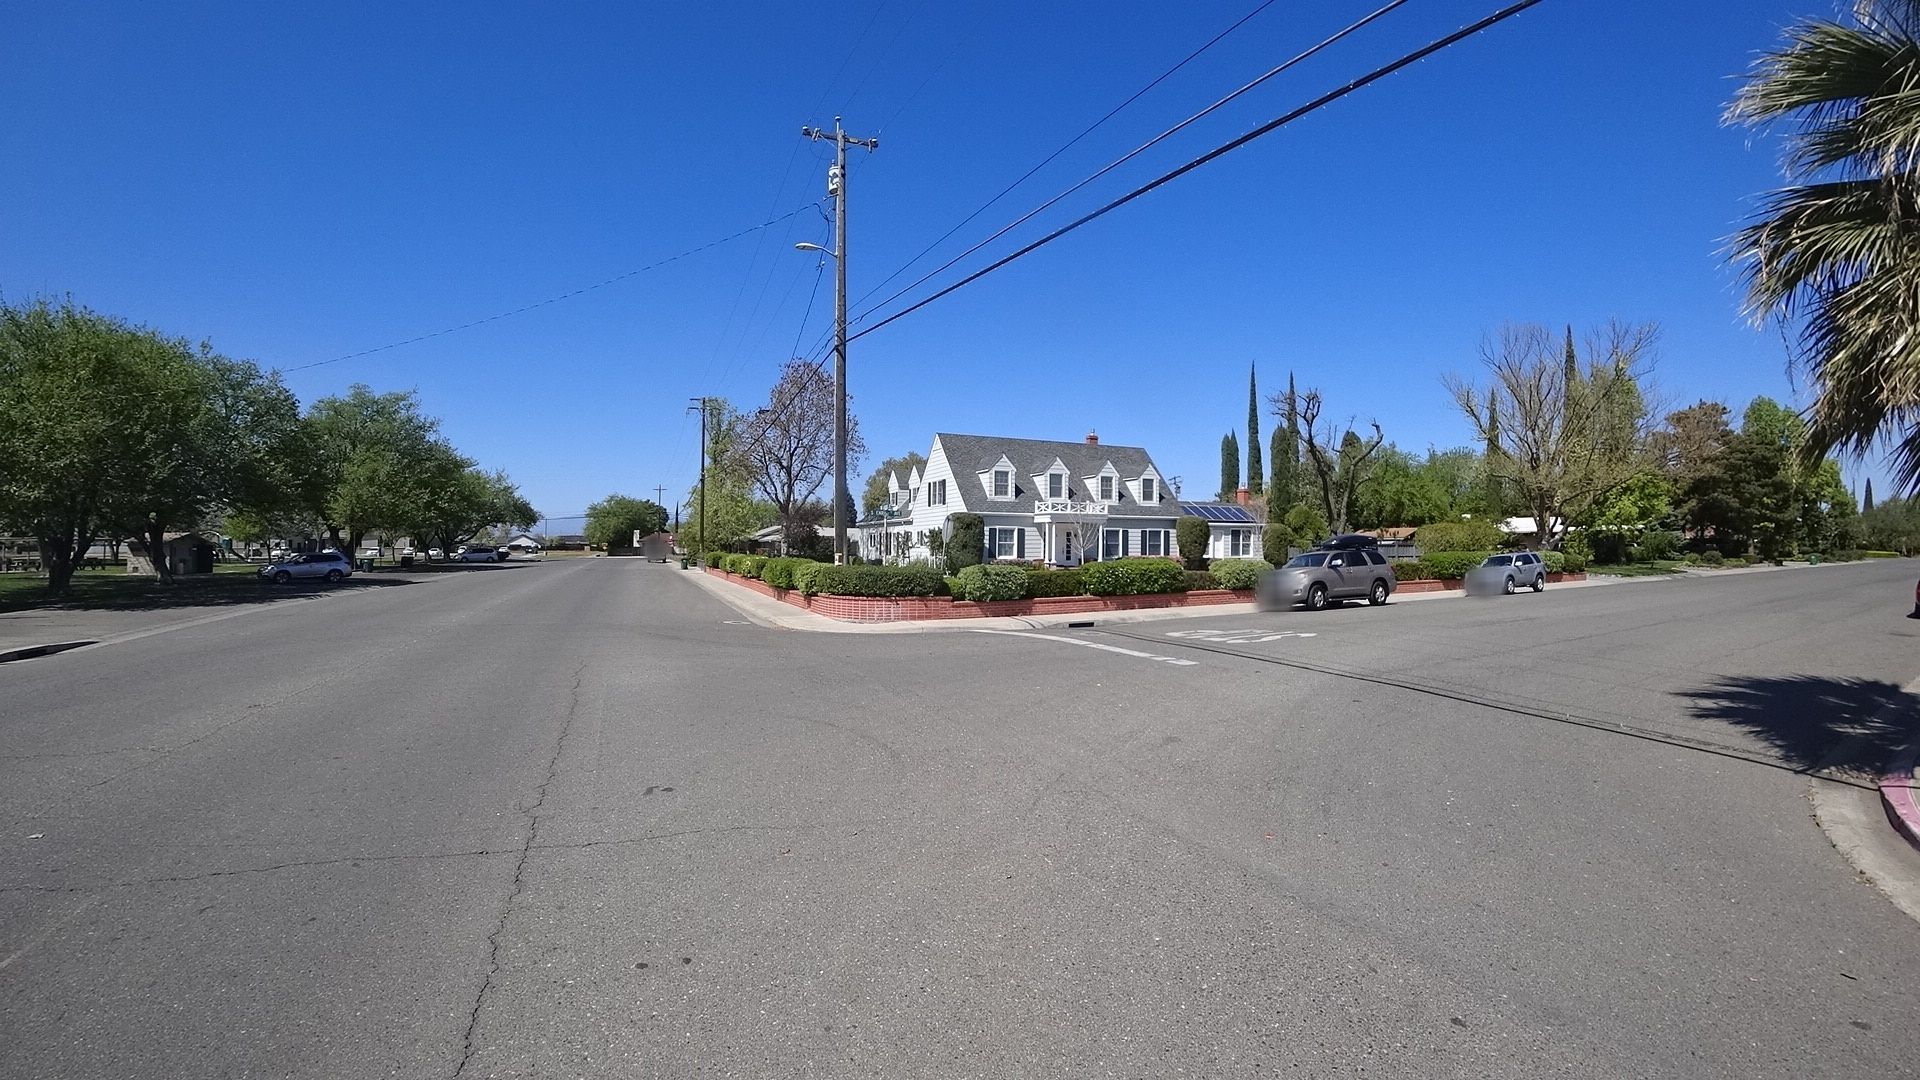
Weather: clear
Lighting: day
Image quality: good
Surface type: cycling surface
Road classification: residential
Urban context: semi-dense urban cluster
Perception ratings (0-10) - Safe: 8.73, Lively: 8.5, Beautiful: 8.42, Boring: 5.03, Depressing: 2.09, Wealthy: 7.38